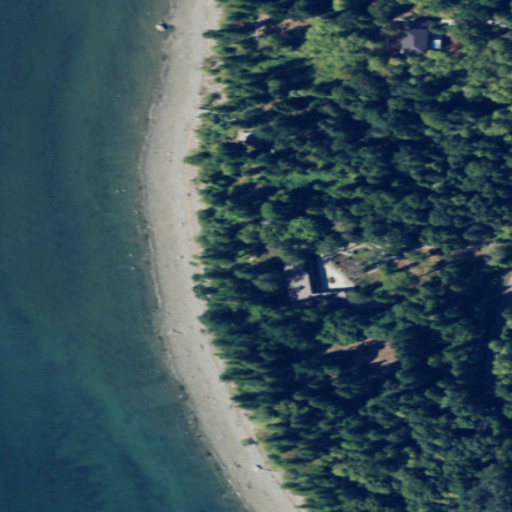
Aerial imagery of cape in Washington named Birch Point containing mixed forest, open water, barren land, deciduous forest, open development, evergreen forest, and low intensity development